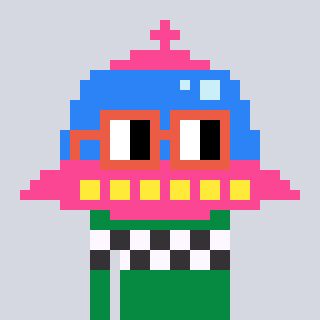
a pixel art character with square orange glasses, a ufo-shaped head and a green-colored body on a cool background